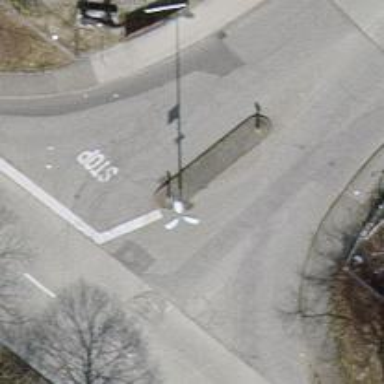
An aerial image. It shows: Kerb serving as barrier.